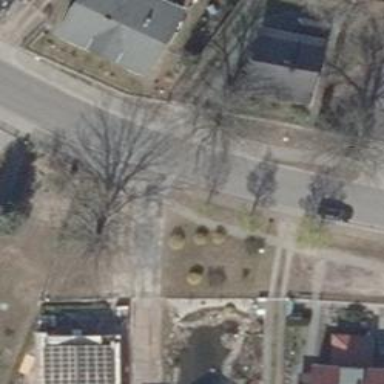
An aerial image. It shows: Driveway.